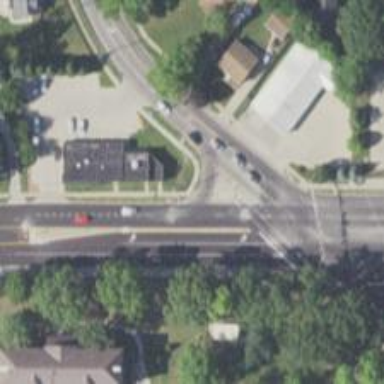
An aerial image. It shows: Asphalt road with primary link designation.